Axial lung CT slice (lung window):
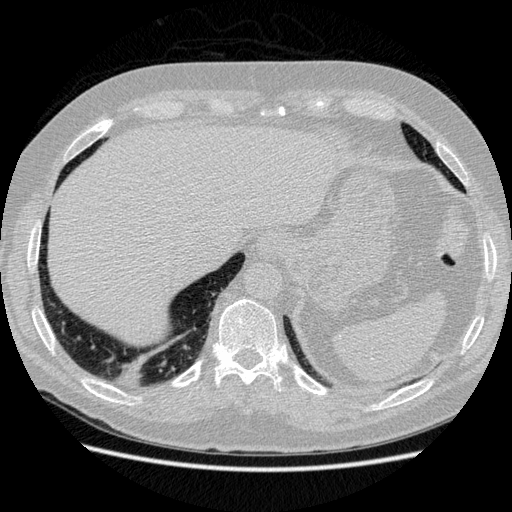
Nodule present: no